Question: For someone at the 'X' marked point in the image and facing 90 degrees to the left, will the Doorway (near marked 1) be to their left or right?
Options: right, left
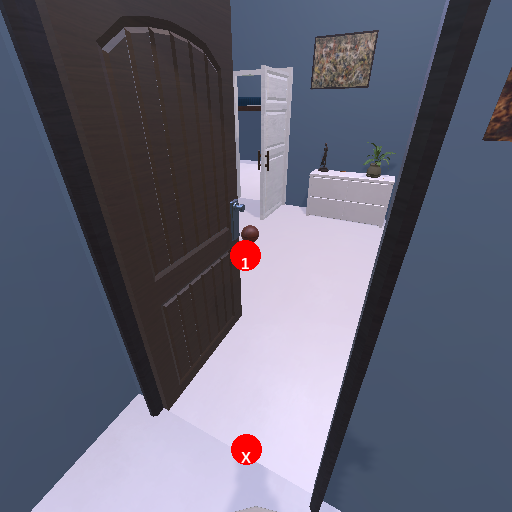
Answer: right